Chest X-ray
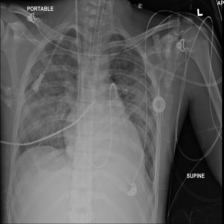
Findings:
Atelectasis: negative
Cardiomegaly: negative
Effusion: negative
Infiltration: negative
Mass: negative
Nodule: negative
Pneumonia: negative
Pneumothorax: negative
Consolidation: negative
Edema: negative
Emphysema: negative
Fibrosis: negative
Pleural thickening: negative
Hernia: negative